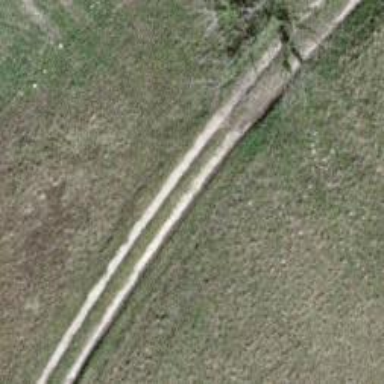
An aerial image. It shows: Agricultural track with grade3 tracktype.